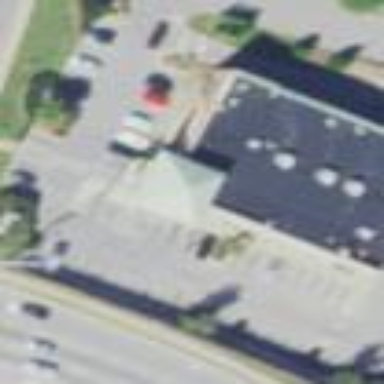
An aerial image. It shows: Parking area with asphalt surface.